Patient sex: F
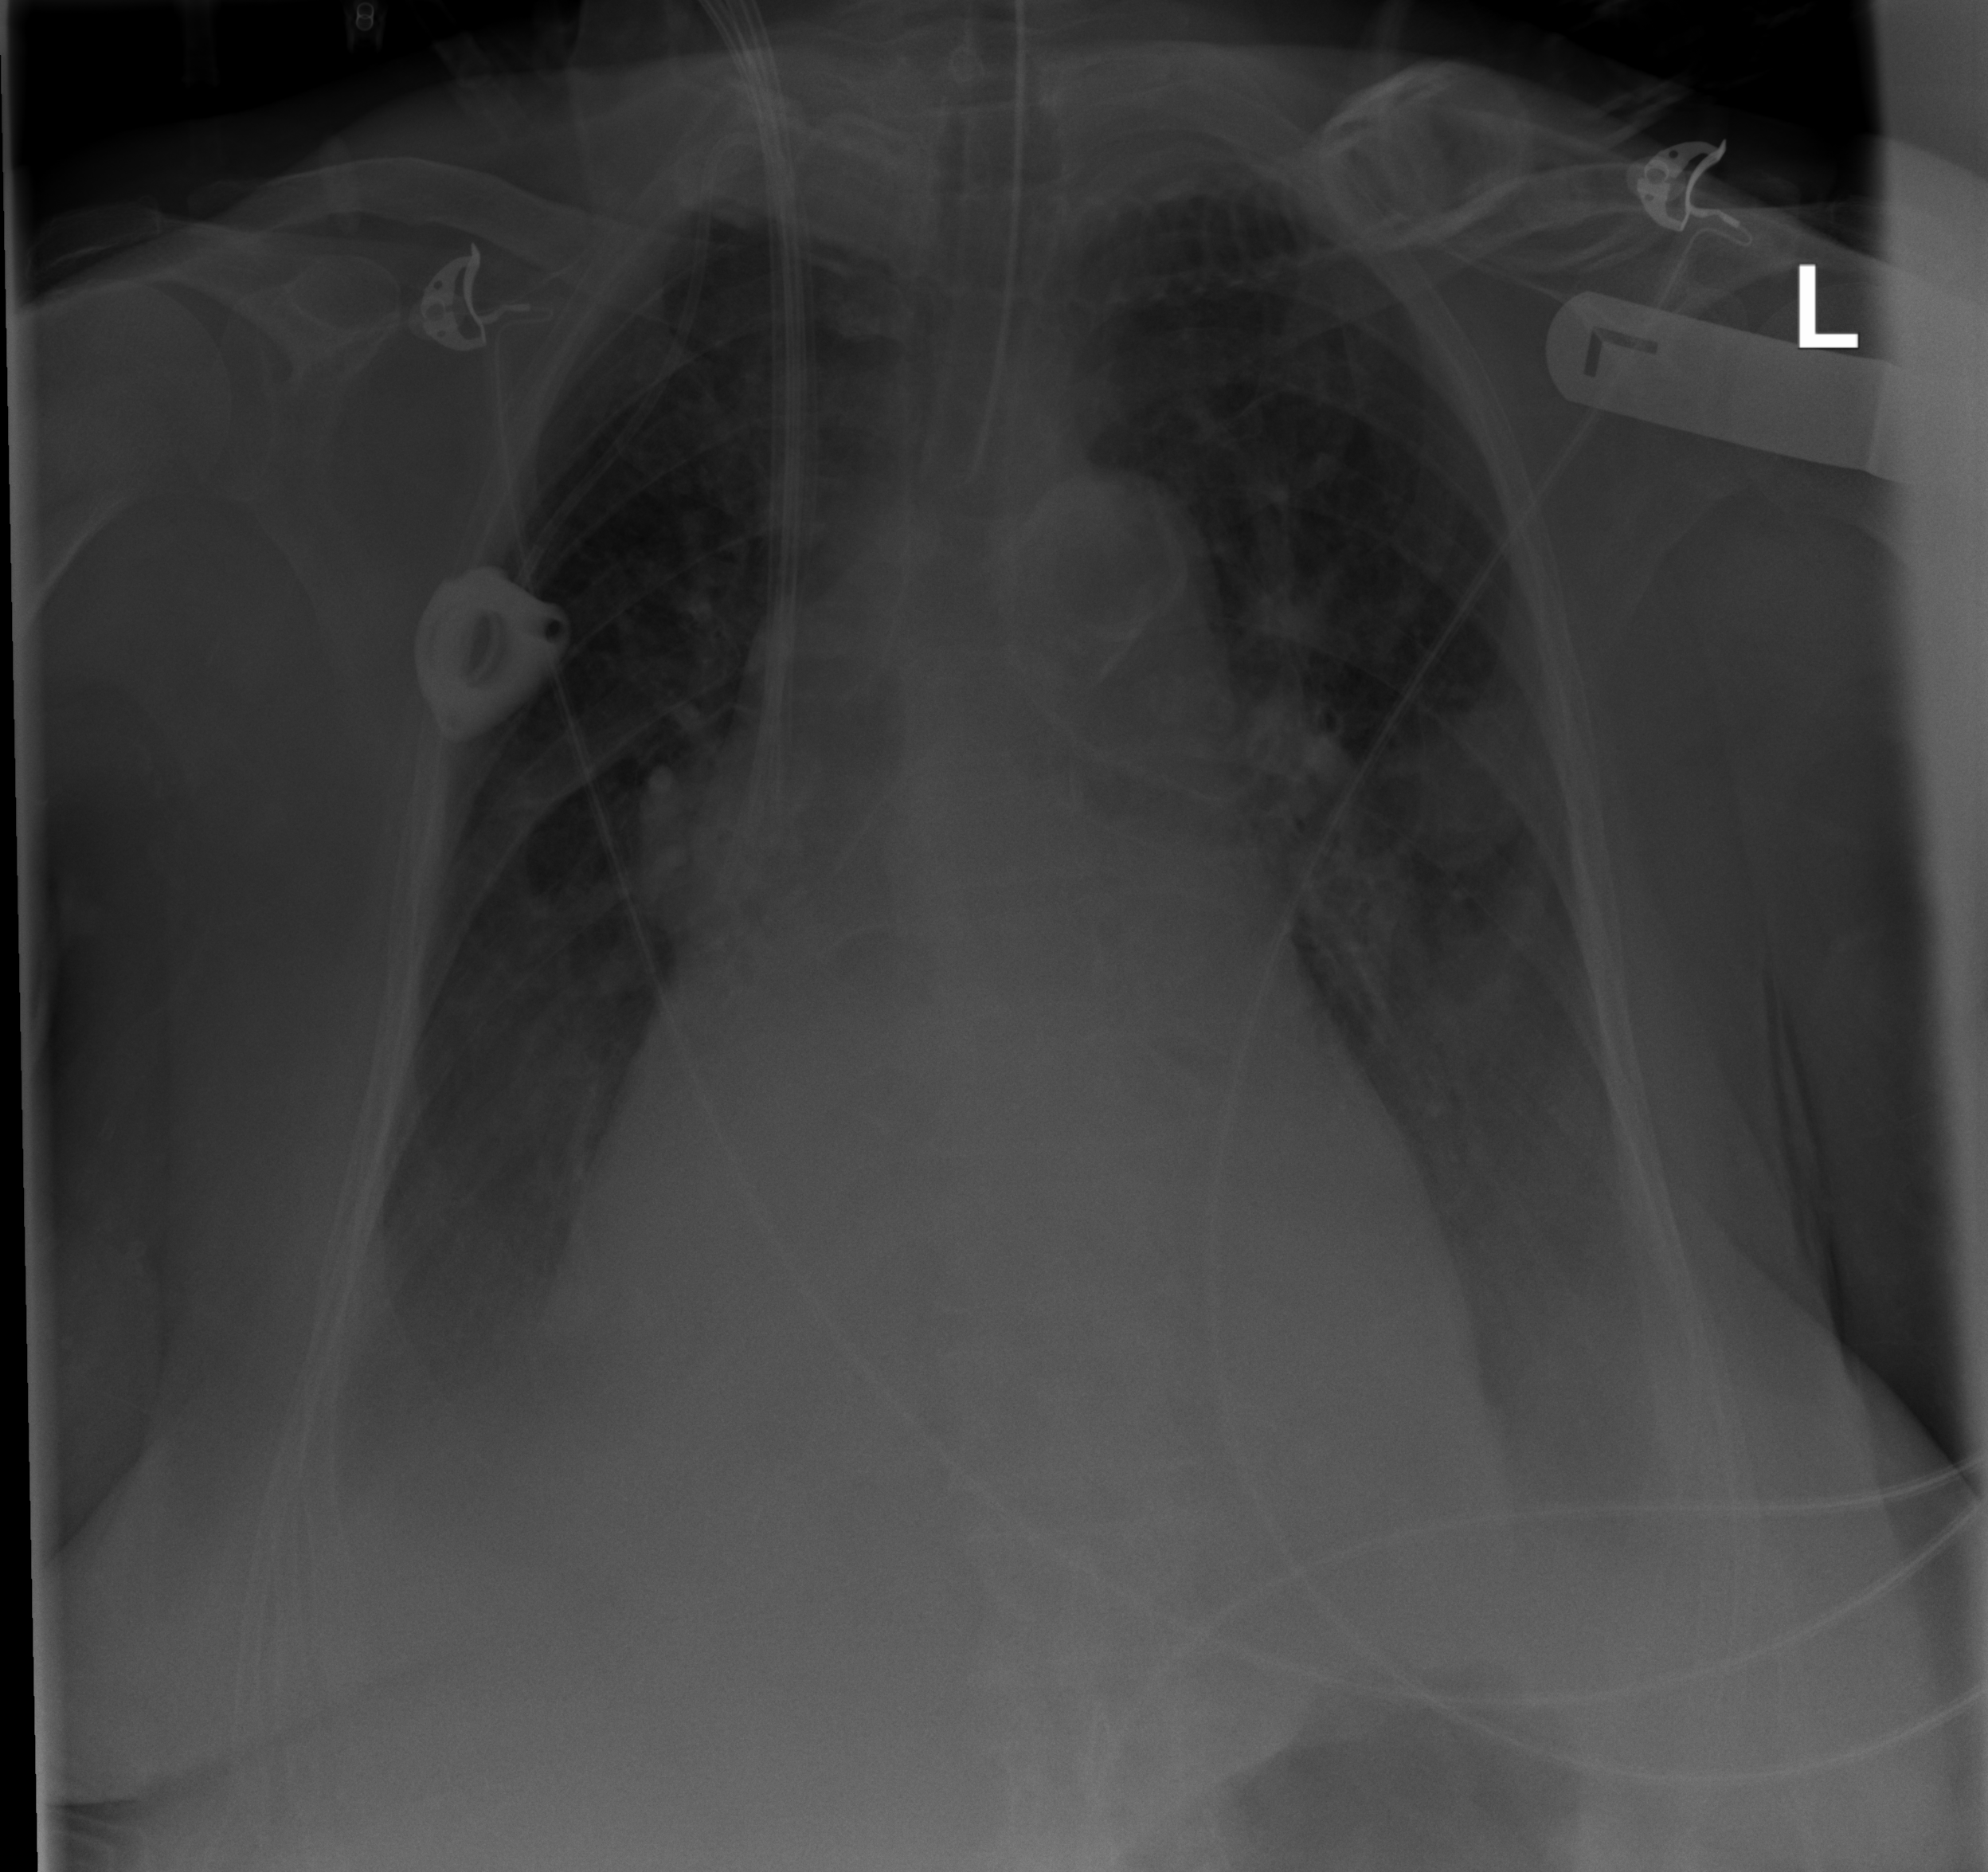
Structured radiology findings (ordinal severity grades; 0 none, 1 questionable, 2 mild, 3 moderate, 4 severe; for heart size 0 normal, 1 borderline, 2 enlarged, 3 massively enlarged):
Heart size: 2
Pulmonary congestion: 2
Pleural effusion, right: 3
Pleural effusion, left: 3
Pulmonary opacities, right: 2
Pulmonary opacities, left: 2
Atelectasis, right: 3
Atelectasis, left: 3